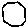
Label: hexagon